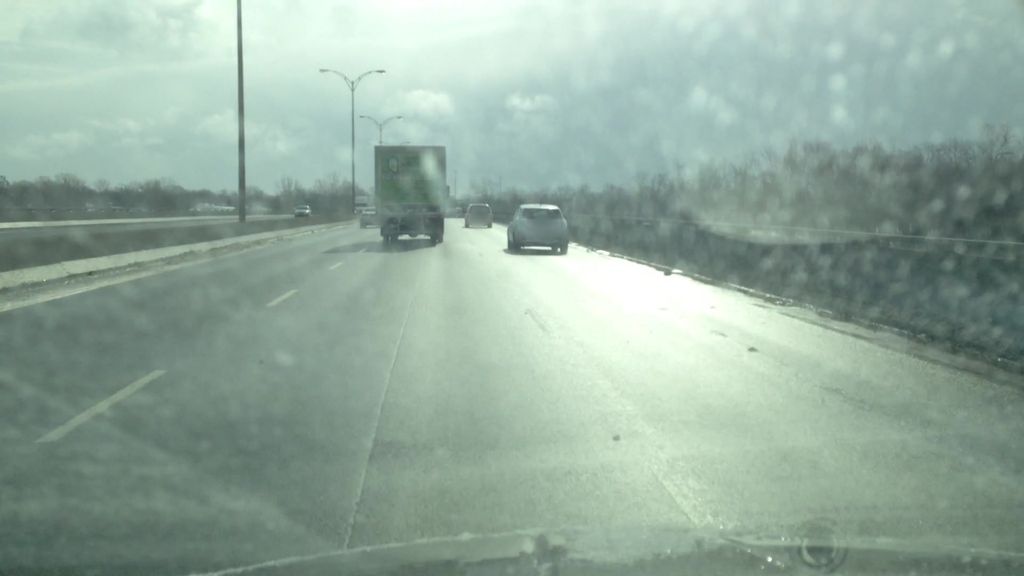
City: montreal